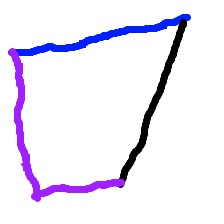
Shape: trapezoid